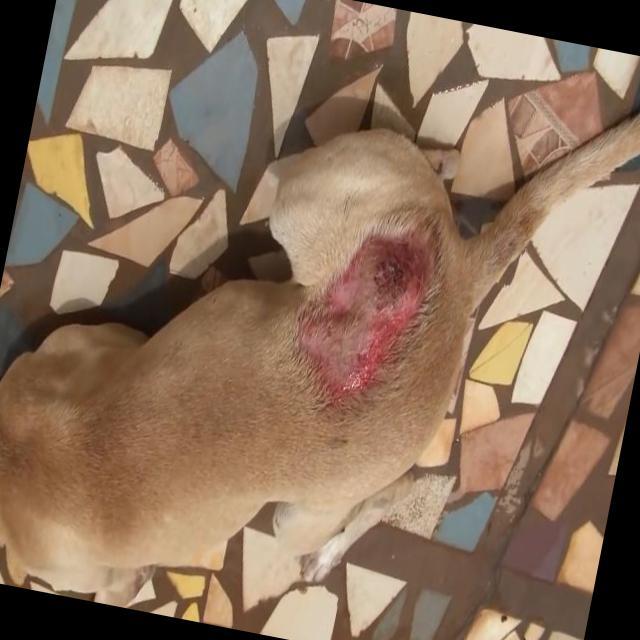
Canine dermatitis — inflammation of the skin presenting with erythema, pruritus, papules, and excoriation. May be allergic, contact, or atopic in origin.